Question: I have just started out on R and have hit a roadblock. I can't seem to run the edit() command in RStudio.
Here's what I have tried
1. Changing the RSTUDIO_WHICH_R environment variable
2. Fixing the warning messages which were displayed every time I opened the RStudio.
3. I have even reinstalled R and RStudio.
I have posted the image of the error message that I get on my Console window.
I am working on MacOS High Sierra
Any help is appreciated.

1. I have installed Xcode as well and the error has changed as shown in the second image. Error Message after installing Xcode
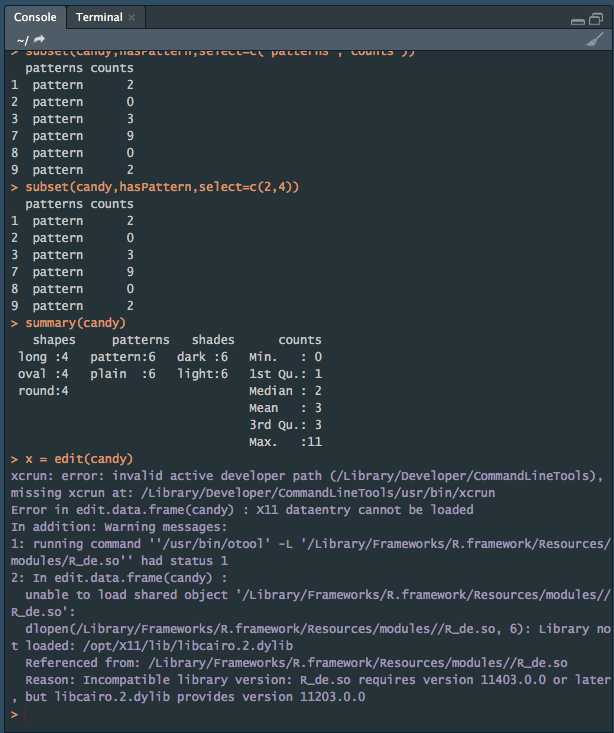
Answer: You may be missing or have to reinstall <URL>
1) Find the location of libcario.2.dylib using 'locate' command from terminal/iterm-2 . Use command 'locate libcario.2.dylib', you should receive something similar with this location: '/usr/X11/lib/libcario.2.dylib'. Someone can use 'cd','find' to locate the location as well.
2) If the location is found then use 'ln -s' to create a link like below:
'sudo ln -s /opt/X11 /usr/X11'